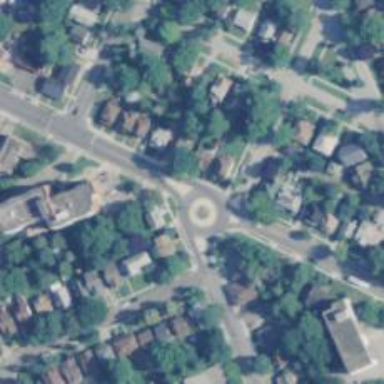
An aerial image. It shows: Roundabout on residential road.